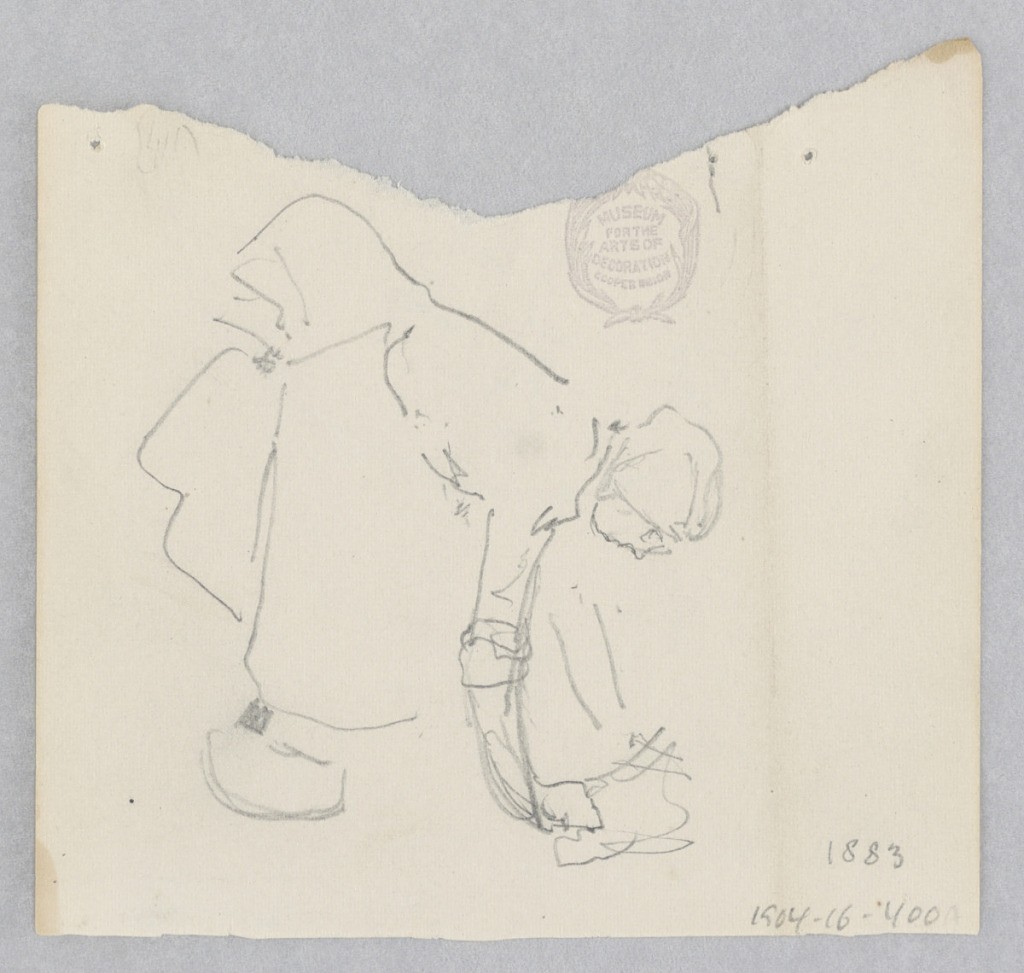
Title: Woman
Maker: Robert Frederick Blum, American, 1857–1903
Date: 1883
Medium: Graphite on wove paper
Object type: Drawing
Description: Sketch of a female figure.